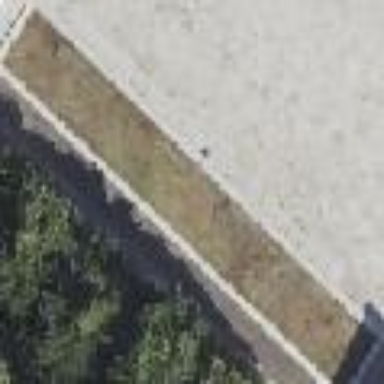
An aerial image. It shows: Tomb on grassy landcover. The tomb is war grave of historical significance.